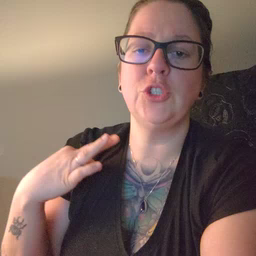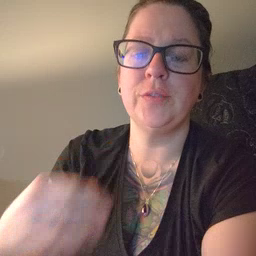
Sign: shirt